Question: I want to create a pattern something look likes a box.
I tried every reflection and mirror but unable to achieve the exact loop.
It's the box look like loop for 'String s="ROHIT";'

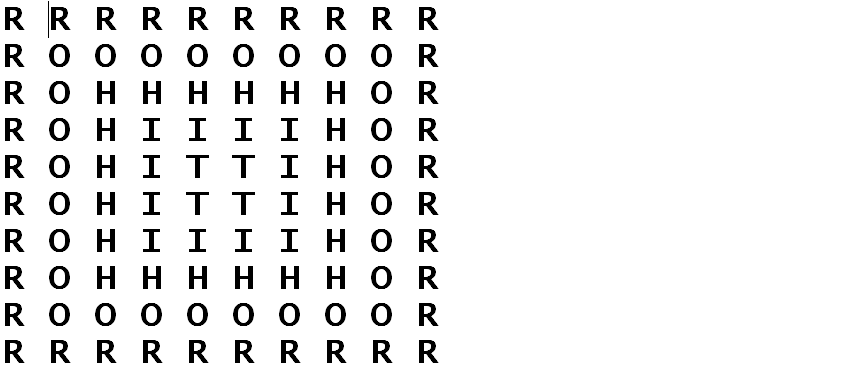
Answer: This does what you asked for (the idea is to check on wich inside level you are):
'''
public static void main(String[] args) {
String s = "ROHIT";
int size = s.length() * 2;
for (int i = 0; i < size; i++) {
for (int j = 0; j < size; j++) {
if ((j > i && size - j > i) || (size - j > size - i && j >= size - i)) {
print(s, i);
} else {
print(s, j);
}
}
System.out.println("");
}
}
private static void print(String s, int i) {
if (i < s.length()) {
System.out.print(s.charAt(i));
} else {
System.out.print(s.charAt(s.length() - i % s.length() - 1));
}
}
'''
Actually, this is more intuitive:
'''
public static void main(String[] args) {
String s = "ROHIT";
int size = s.length() * 2;
int max = s.length();
for (int i = 0; i < size; i++) {
for (int j = 0; j < size; j++) {
int level = Math.min(normalize(i, max), normalize(j, max));
System.out.print(s.charAt(level));
}
System.out.println("");
}
}
private static int normalize(int i, int max) {
return (i >= max) ? 2 * max - i - 1: i;
}
'''